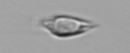
Label: Oxytoxum